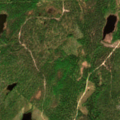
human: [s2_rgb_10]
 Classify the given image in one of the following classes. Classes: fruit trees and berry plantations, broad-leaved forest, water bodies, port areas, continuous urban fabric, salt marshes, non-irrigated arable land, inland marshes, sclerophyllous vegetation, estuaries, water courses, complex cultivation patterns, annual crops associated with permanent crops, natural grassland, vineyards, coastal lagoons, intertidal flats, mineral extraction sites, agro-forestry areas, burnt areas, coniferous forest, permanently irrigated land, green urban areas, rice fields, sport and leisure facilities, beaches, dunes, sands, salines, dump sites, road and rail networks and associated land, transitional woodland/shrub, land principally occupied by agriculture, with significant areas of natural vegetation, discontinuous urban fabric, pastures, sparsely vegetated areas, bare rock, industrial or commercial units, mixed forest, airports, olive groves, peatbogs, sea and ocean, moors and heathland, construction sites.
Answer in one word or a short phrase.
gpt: mixed forest, transitional woodland/shrub, water bodies